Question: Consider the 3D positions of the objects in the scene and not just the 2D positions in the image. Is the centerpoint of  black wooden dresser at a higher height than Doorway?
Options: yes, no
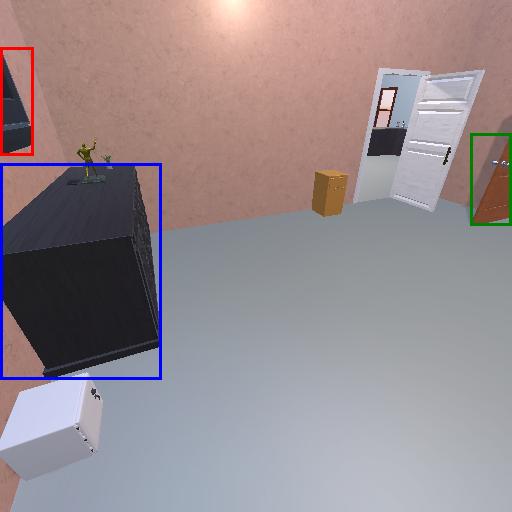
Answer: yes